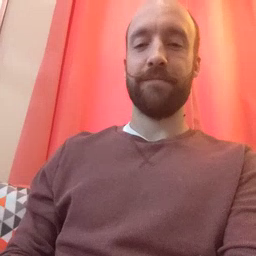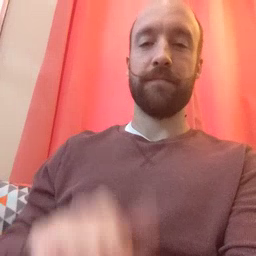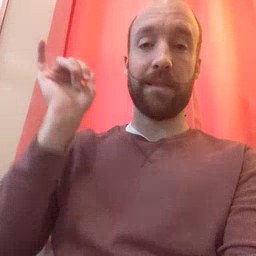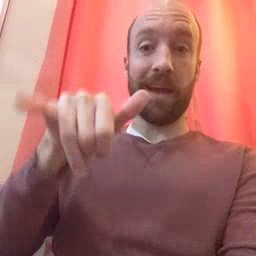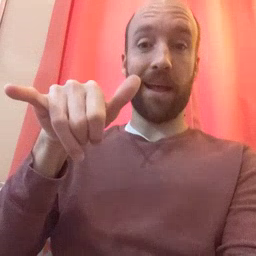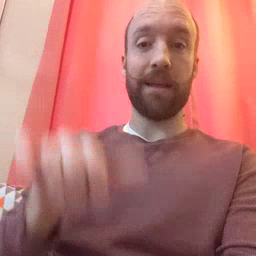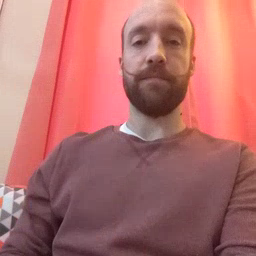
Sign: that